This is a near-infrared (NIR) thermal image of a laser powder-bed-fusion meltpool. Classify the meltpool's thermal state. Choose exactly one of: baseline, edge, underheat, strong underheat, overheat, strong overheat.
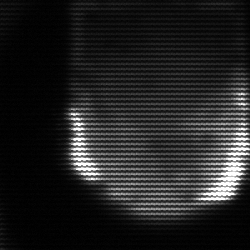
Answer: edge